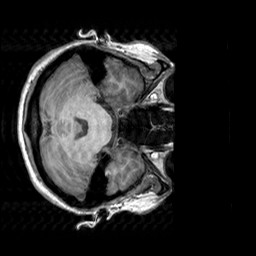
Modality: T1w
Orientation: axial
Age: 31
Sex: female
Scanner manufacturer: siemens
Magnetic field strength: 3 T
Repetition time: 2.3 s
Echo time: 0.00303 s